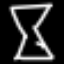
Label: hourglass